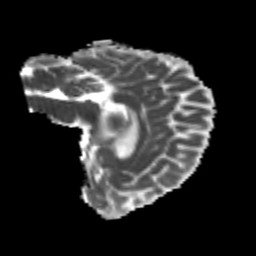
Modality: MD
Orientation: sagittal
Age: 21
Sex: female
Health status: healthy
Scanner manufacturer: philips
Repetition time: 7.388 s
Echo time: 0.08599 s